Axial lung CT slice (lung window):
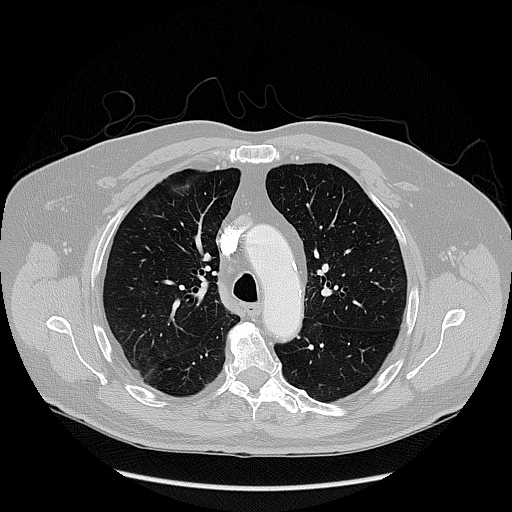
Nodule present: no